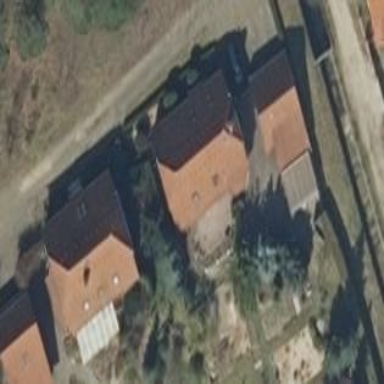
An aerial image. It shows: Simple house.